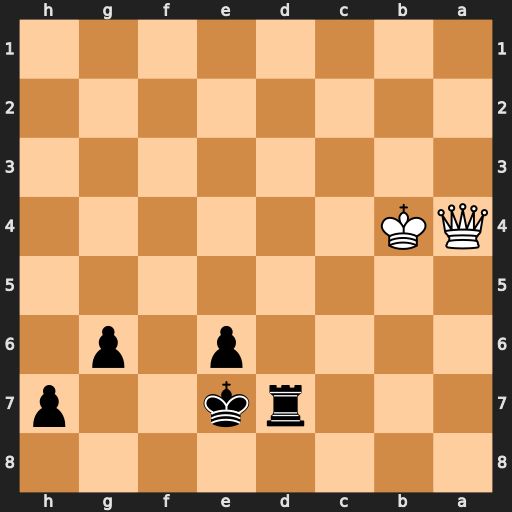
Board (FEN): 8/3rk2p/4p1p1/8/QK6/8/8/8
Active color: b
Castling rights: -
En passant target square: -
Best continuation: Rd4+ Ka3 Rxa4+